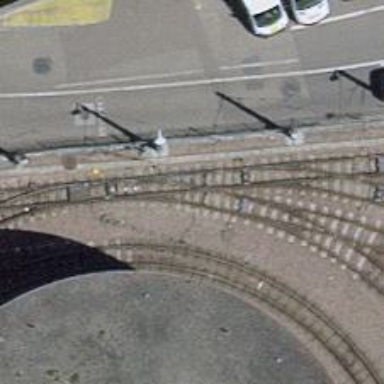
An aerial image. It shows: Tram railway with one track running through service yard. The railway is electrified with contact lines.